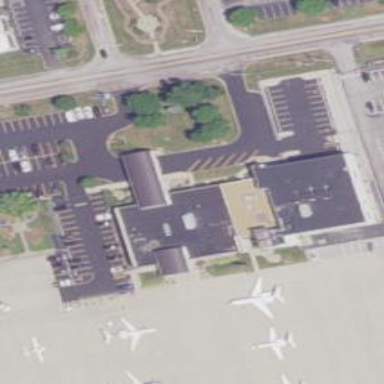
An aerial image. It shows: View of airport terminal.